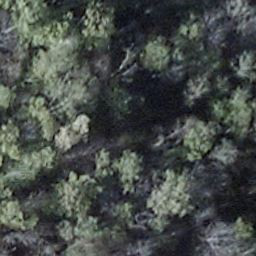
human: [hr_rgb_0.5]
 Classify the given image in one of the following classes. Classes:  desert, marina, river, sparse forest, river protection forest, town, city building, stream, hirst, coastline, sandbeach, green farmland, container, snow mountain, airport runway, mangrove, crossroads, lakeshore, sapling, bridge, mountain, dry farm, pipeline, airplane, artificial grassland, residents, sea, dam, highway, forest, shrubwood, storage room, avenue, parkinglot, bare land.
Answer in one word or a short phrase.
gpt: shrubwood